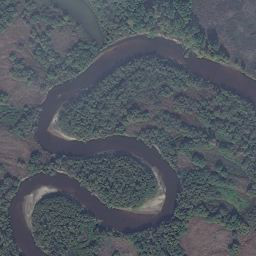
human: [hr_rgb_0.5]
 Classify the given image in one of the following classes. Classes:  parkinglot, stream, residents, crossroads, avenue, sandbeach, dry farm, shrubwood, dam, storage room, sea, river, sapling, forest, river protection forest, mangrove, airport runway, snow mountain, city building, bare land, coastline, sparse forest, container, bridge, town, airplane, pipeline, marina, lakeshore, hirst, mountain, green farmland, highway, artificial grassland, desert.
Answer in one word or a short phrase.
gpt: river